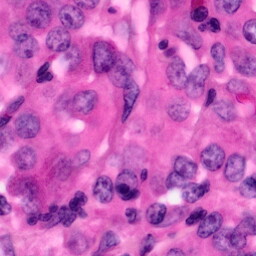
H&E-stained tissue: Pancreatic